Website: home-depot
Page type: customer-info-address
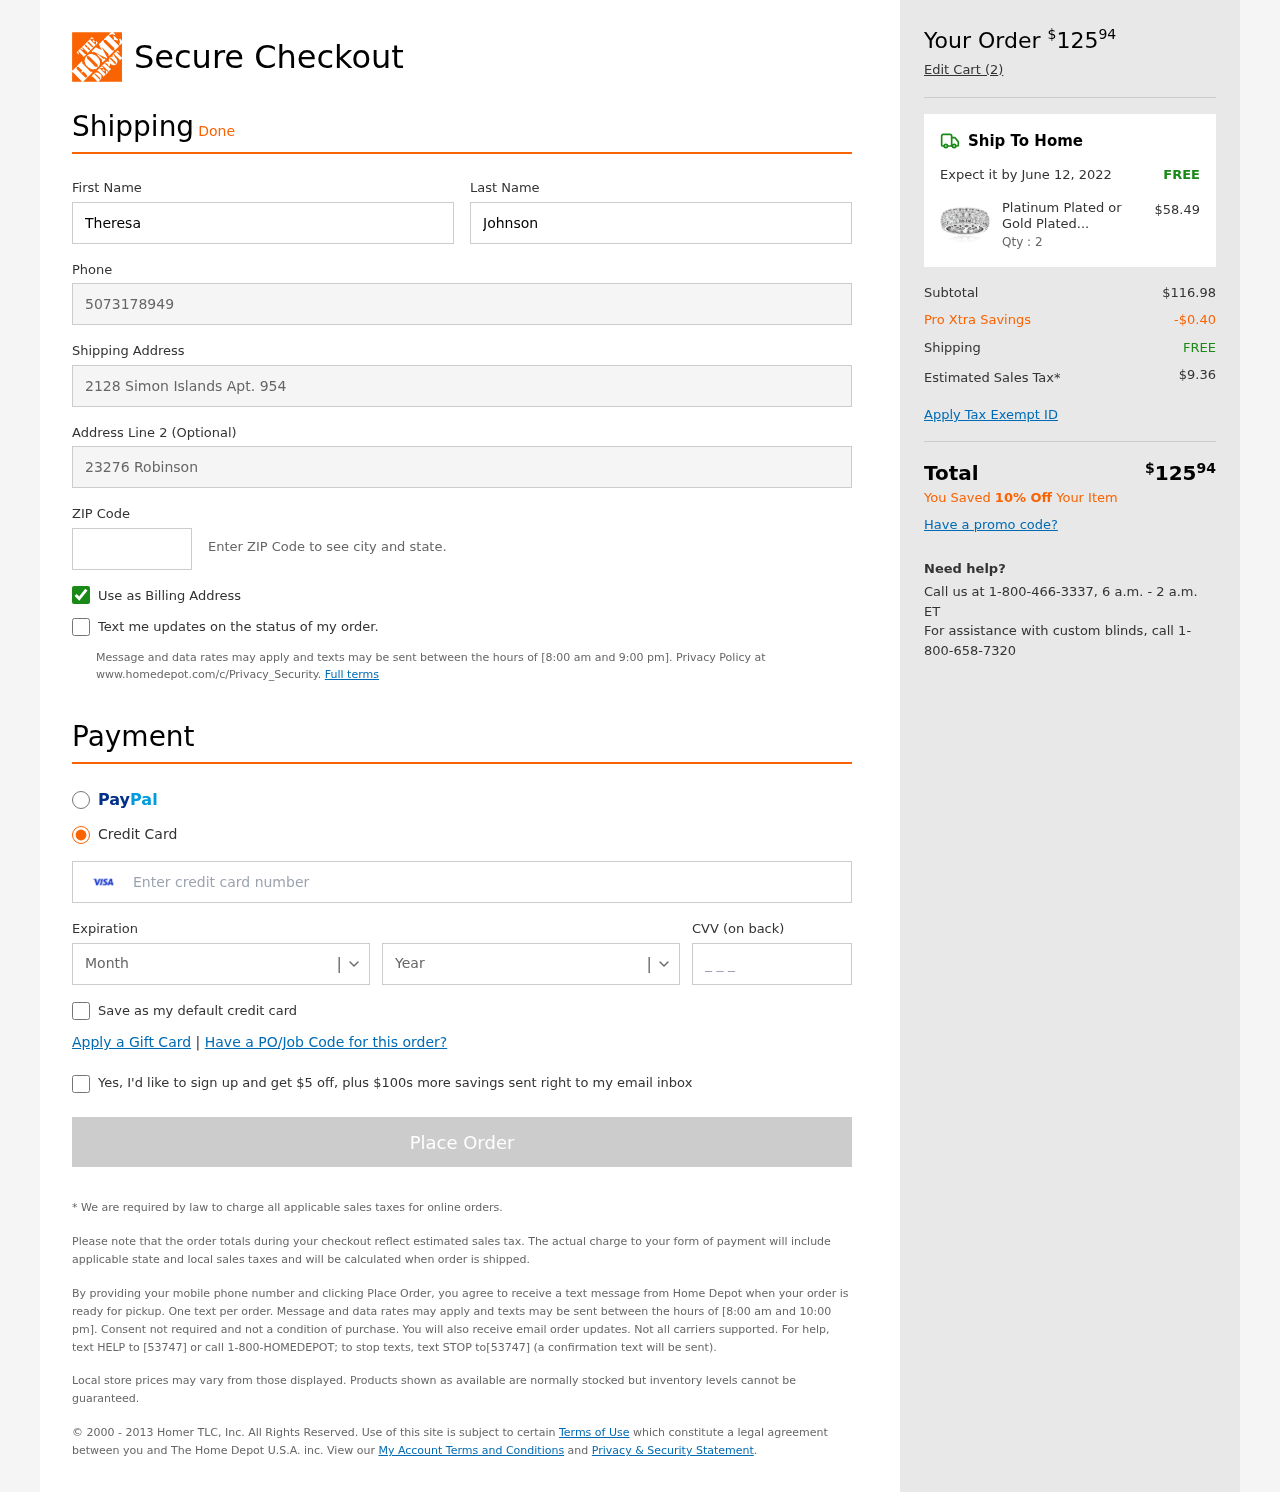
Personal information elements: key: PII_CARD_CVV
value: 173
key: PII_CARD_EXPIRY_MONTH
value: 02
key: PII_CARD_EXPIRY_YEAR
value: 27
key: PII_CARD_NUMBER
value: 4817 3601 0510 7828
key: PII_FIRSTNAME
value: Theresa
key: PII_LASTNAME
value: Johnson
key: PII_PHONE
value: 5073178949
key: PII_POSTCODE
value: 76518
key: PII_STREET
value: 2128 Simon Islands Apt. 954
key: PII_STREET2
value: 23276 Robinson Isle
Product elements: key: PRODUCT1_NAME
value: Platinum Plated or Gold Plated 3 Row Round Cut Pave Setting Ring with Swarovski Cubic Zirconia Plati
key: PRODUCT1_PRICE
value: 58.49
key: PRODUCT1_QUANTITY
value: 2
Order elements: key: ORDER_TOTAL
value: $12594
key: ORDER_NUM_ITEMS
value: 2
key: ORDER_DELIVERY_DATE
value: June 12, 2022
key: ORDER_SHIPPING_COST
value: FREE
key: ORDER_SUBTOTAL
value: $116.98
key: ORDER_DISCOUNT
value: -$0.40
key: ORDER_SHIPPING_COST2
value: FREE
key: ORDER_TAX
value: $9.36
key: ORDER_TOTAL2
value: $12594
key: ORDER_SAVINGS_MESSAGE
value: You Saved 10% Off Your Item